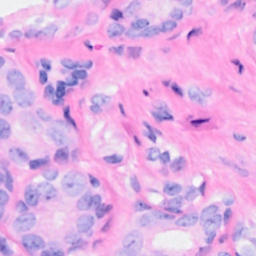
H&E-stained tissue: Breast